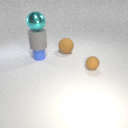
small brown rubber sphere in front of small blue rubber cylinder